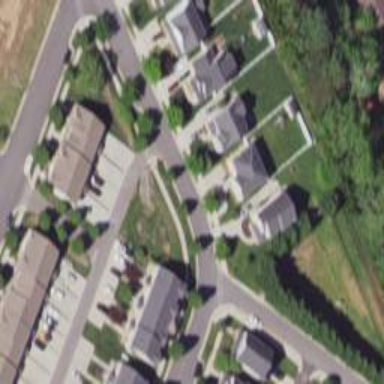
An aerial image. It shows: Alley classified as service road.